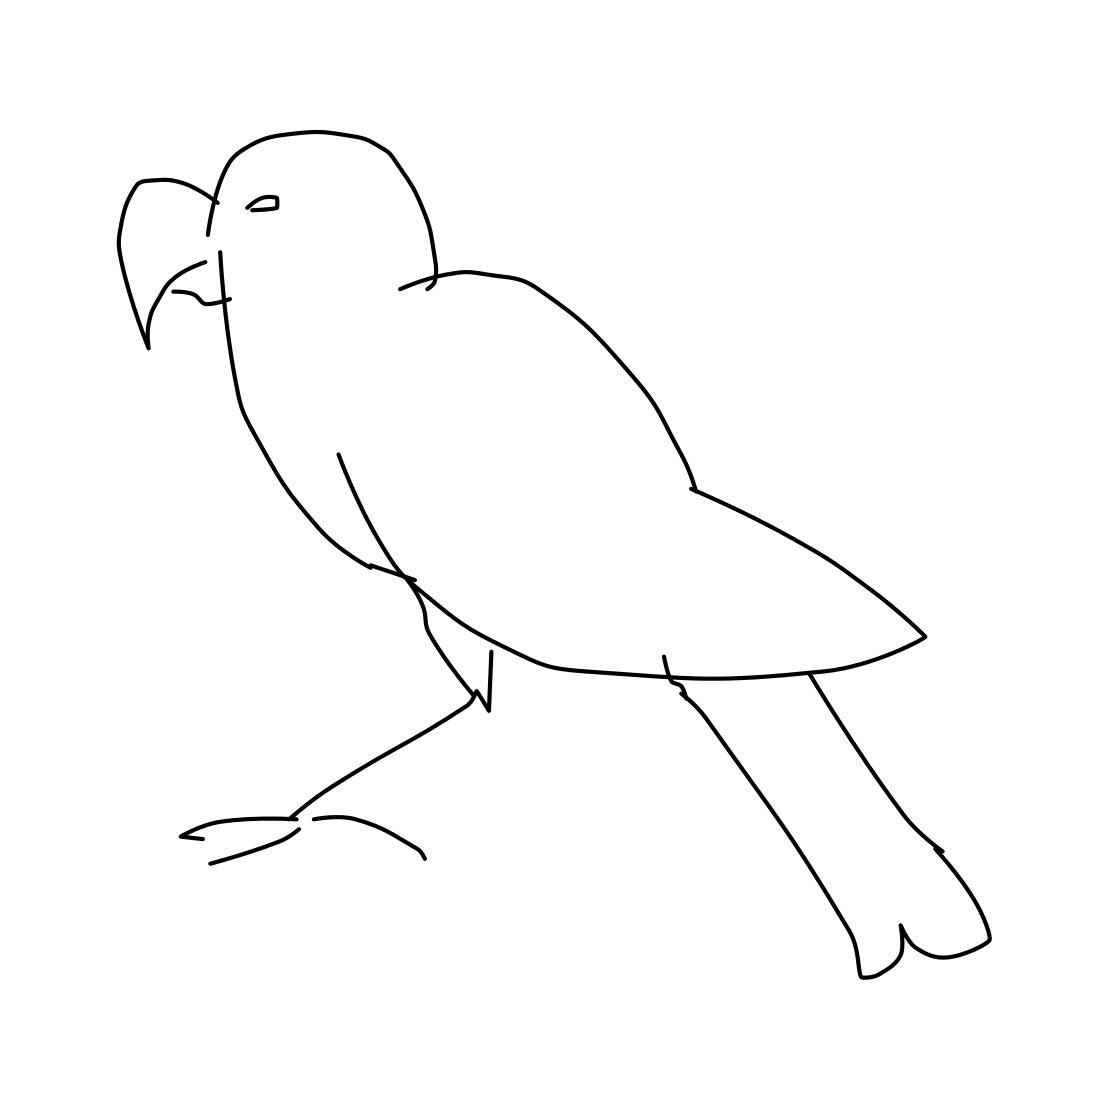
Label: parrot